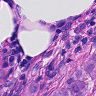
Metastatic tissue present: no